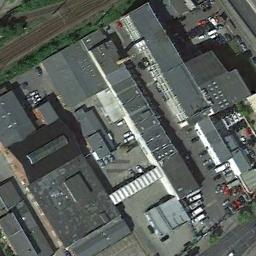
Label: industrial_area